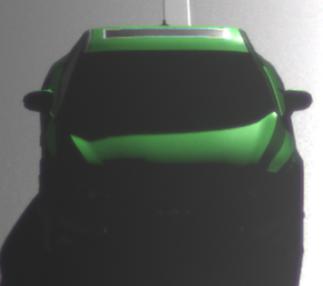
Make: Infiniti
Model: Q60 2.0t
Detailed model: Q60 (V37)
Model produced from: 2016/10
Model produced until: 2018/08
Doors: 2
Color: green
Road condition: wet road
Daytime: morning or afternoon
Contrast: high contrast